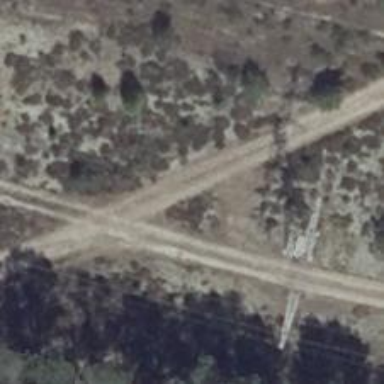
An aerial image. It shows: Dirt track road with grade 4 tracktype.